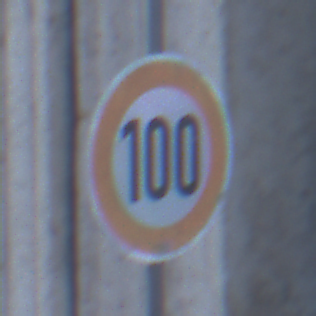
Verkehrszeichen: Geschwindigkeit100
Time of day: SunriseSunset
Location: Outdoor (Urban)
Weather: Clear
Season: NotSpecified
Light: Natural